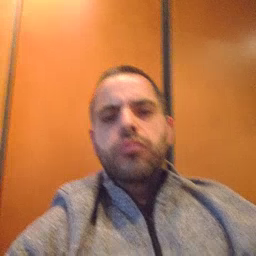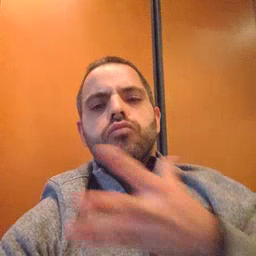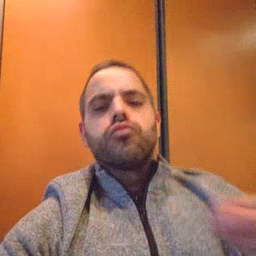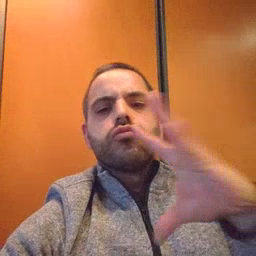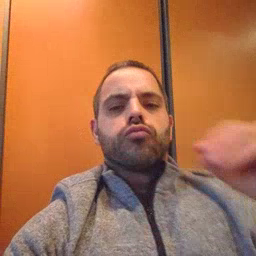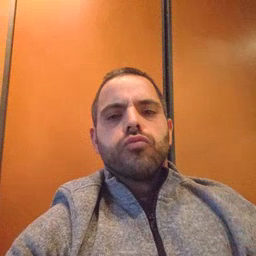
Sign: story